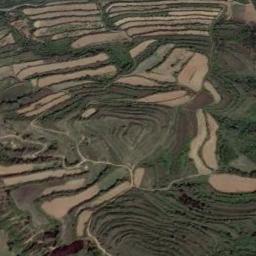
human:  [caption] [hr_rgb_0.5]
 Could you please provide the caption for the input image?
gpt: There are many green plants on the terrace .

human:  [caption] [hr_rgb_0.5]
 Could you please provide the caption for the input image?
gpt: The bare and green terrace is next to some trees .

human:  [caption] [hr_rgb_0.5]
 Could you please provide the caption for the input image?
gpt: A large layer of brown and green mixed terraces with several winding narrow paths .

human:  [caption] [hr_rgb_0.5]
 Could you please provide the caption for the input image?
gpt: There is a straight path between the terraces .

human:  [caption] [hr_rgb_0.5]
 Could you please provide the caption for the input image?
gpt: There are many yellow terraces and green ones .